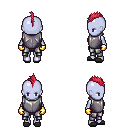
a pixel art fantasy rpg character, female body template, dark elf, purple skin, steel chest armor, metal pants, ruby red mohawk hairstyle, gold gloves, gray slippers, four views (front, back, left, right), 2x2 character sprite sheet, small pixel art, hard edges, no anti-aliasing